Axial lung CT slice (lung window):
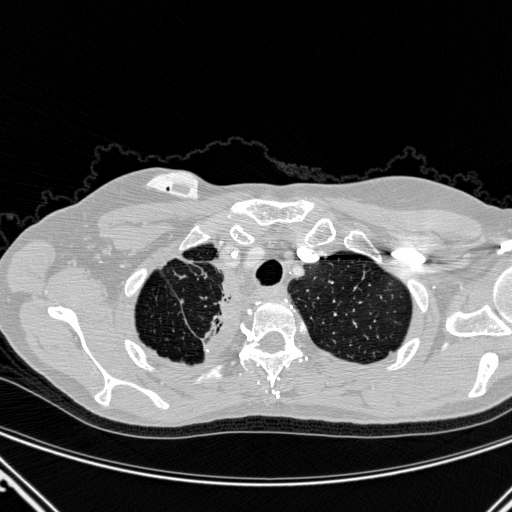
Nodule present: no